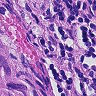
Metastatic tissue present: yes